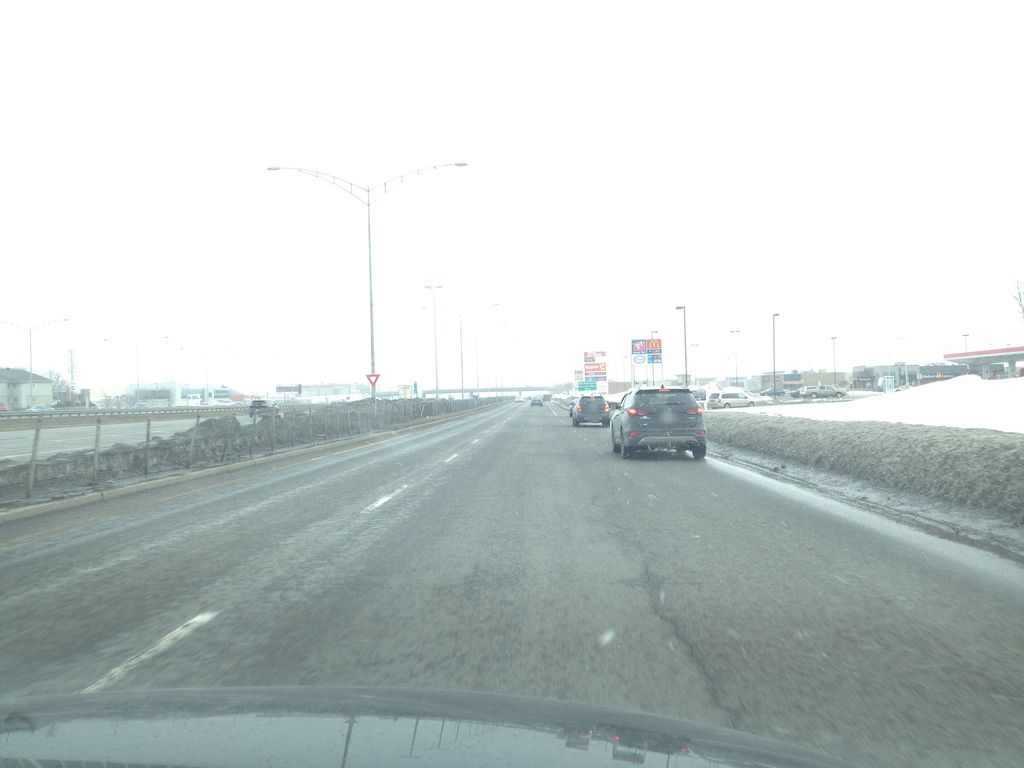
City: montreal